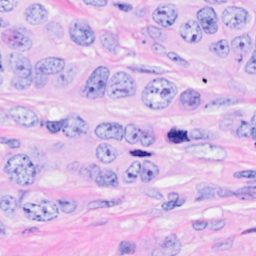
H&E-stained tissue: Breast